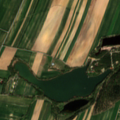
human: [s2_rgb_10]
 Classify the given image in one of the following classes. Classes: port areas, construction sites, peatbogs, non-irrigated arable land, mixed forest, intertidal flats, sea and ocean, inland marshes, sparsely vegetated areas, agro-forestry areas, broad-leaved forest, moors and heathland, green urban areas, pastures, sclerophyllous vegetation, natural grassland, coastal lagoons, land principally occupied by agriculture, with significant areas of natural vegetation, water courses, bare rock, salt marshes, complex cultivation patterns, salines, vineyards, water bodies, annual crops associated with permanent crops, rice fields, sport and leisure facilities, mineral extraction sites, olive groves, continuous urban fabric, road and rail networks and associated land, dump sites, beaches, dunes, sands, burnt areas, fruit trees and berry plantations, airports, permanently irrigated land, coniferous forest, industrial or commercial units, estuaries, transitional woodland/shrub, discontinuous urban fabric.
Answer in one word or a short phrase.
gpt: non-irrigated arable land, complex cultivation patterns, coniferous forest, water bodies